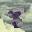
Label: 8